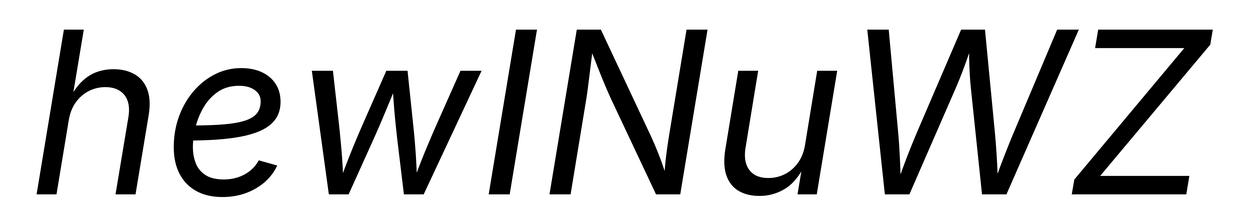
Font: Inter-Italic_Italic